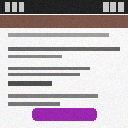
Screen state: on